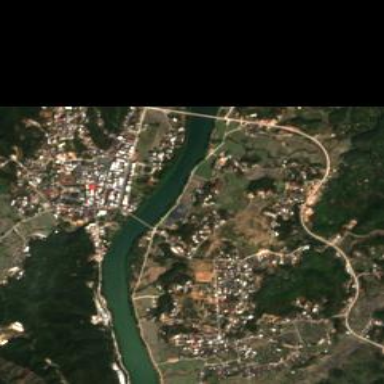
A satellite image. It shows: Ethnic township within town.